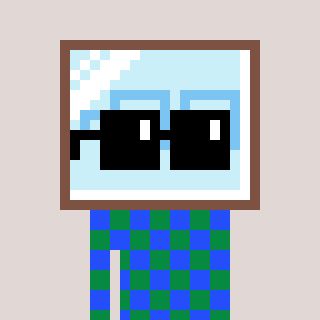
a pixel art character with square black sunglasses, a mirror-shaped head and a green-colored body on a warm background